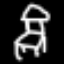
Label: chair